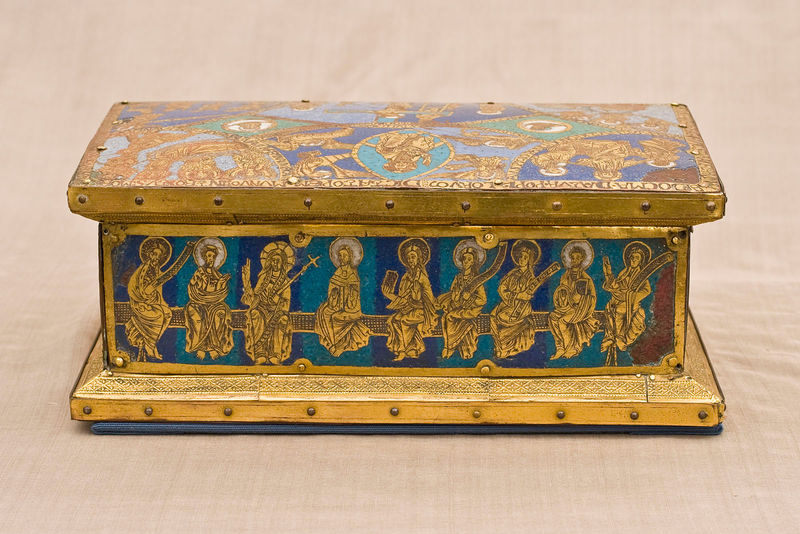
Titel: Andreaskästchen
Institution: Siegburg, St. Servatius, Schatzkammer
Schlagwörter: blau, mann, grün, menschen, bunt, holz, männer, türkis, sockel, felder, kirche, gewand, gold, sitzend, farbig, schrift, inschrift, ornamente, verzierung, nägel, bemalt, foto, fotografie, truhe, deckel, buch, vergoldet, kreuz, kiste, bildnisse, gravur, kasten, heiligenschein, nimbus, christus, jesus, heiliger, balu, heilige, stange, beschlag, schatulle, jünger, blech, email, schrein, kästchen, attribut, mandorla, apostel, kreuzstab, heiligenkranz, weltenrichter, beschlagen, reliquiar, emaille, glorien, ngel, limoges, goldbeschlag, roldrahmen, gewänderfalten